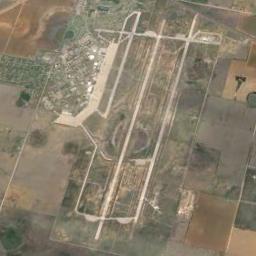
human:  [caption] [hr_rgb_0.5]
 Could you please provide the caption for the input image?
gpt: An airport with some parallel runways on the farmland .

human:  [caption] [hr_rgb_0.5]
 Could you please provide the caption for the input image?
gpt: There is an airport in the field with some runways .

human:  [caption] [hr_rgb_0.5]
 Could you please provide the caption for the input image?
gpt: A complex airport with many runways and buildings is surrounded by a brown and green farmland .

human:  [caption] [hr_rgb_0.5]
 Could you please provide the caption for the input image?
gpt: The airport is split into two three-sided areas by several runways .

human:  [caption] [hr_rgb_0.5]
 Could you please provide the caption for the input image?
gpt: The two roads of the airport are parallel to each other .